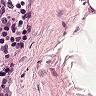
Metastatic tissue present: no